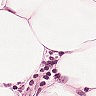
Metastatic tissue present: yes